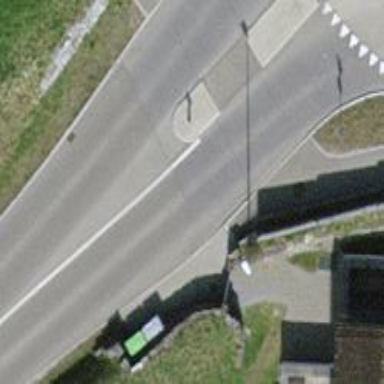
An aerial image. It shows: Secondary road with asphalt surface and no sidewalks.